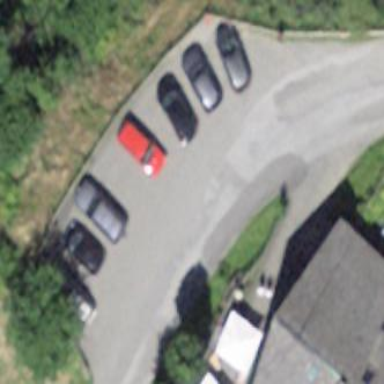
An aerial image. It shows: Paved parking area.